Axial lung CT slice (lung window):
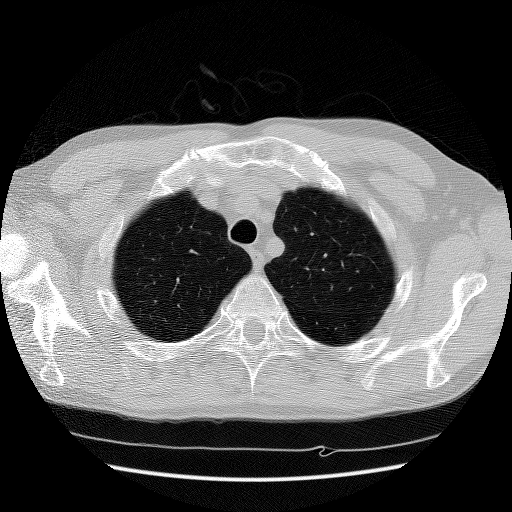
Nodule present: no